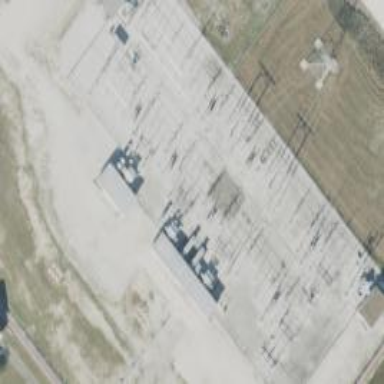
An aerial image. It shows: Switch for power supply.